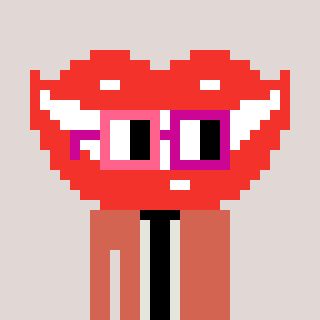
a pixel art character with square pink and red glasses, a smile-shaped head and a peachy-colored body on a warm background